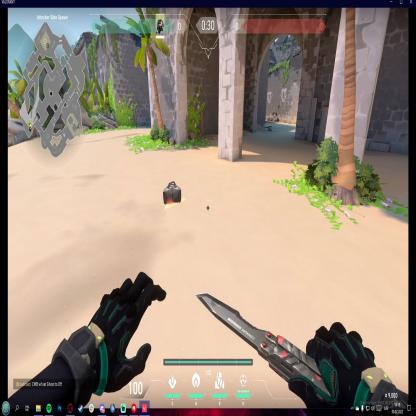
Label: dropped spike